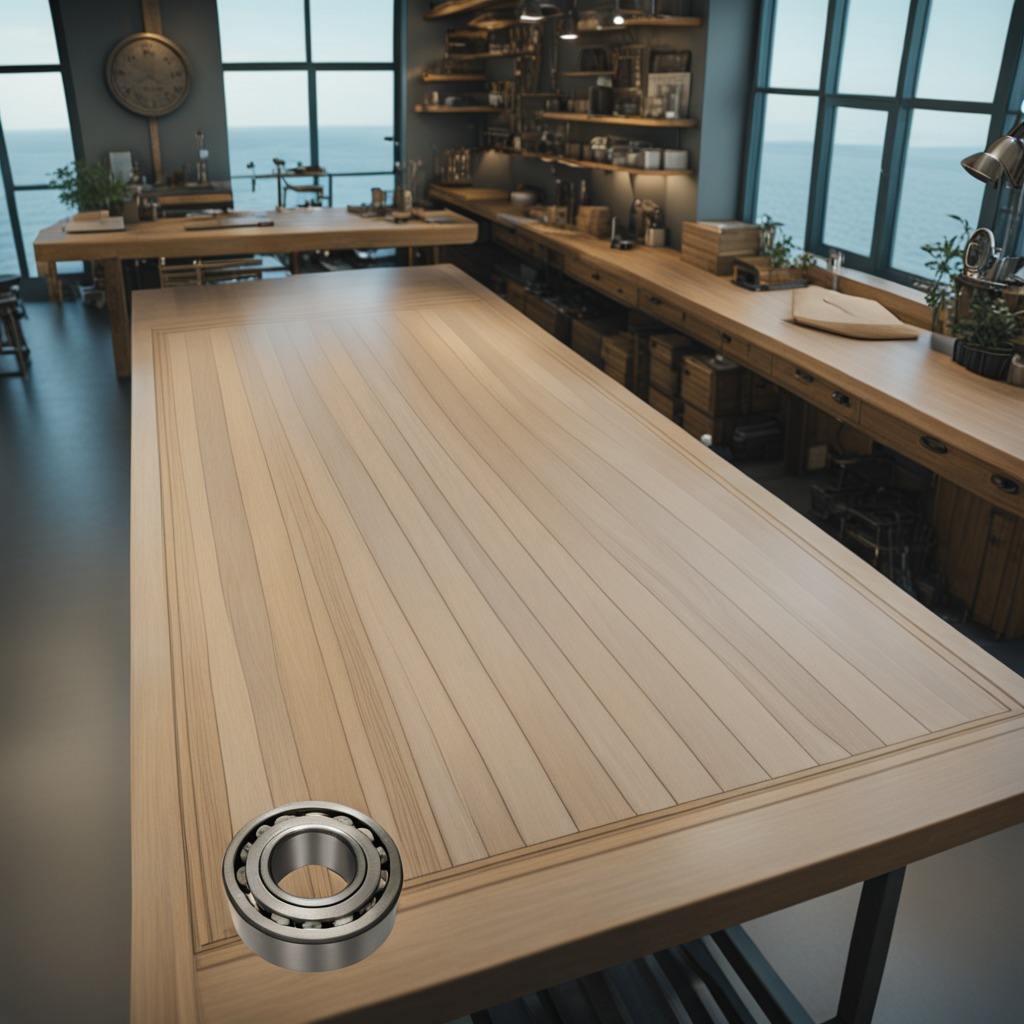
A metal ball bearing is lying on a workbench inside a coastal fishing gear workshop.